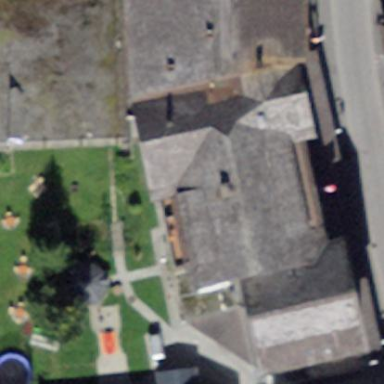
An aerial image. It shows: Hotel building.